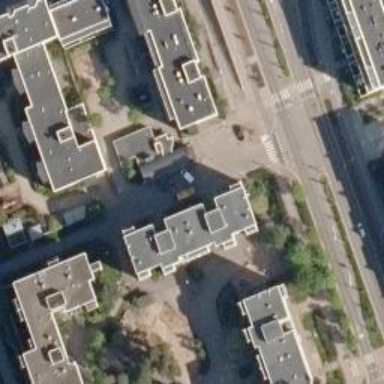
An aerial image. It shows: Kindergarten.